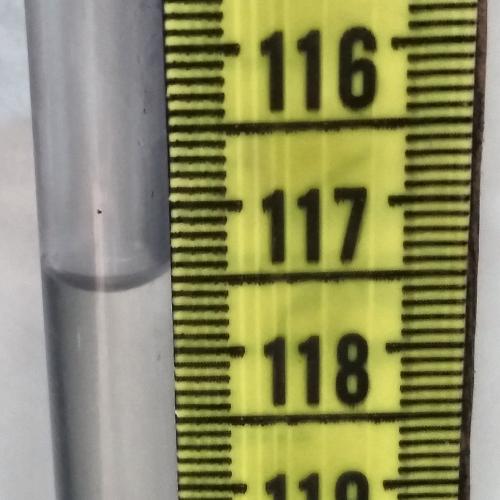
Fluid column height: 117.5 cm